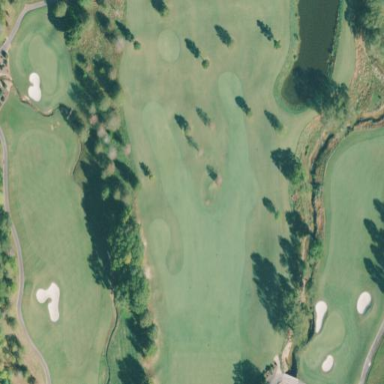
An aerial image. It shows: Grassy area used as driving range for golf.